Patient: sex M, age 48
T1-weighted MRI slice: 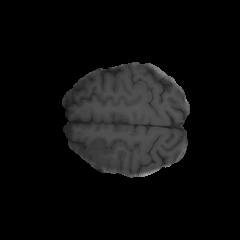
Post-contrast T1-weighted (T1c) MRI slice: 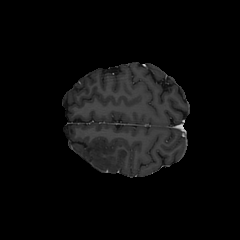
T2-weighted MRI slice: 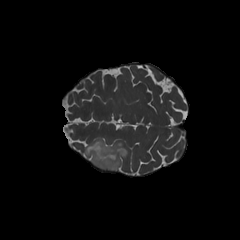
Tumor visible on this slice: yes
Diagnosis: Astrocytoma, IDH-mutant
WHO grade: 3